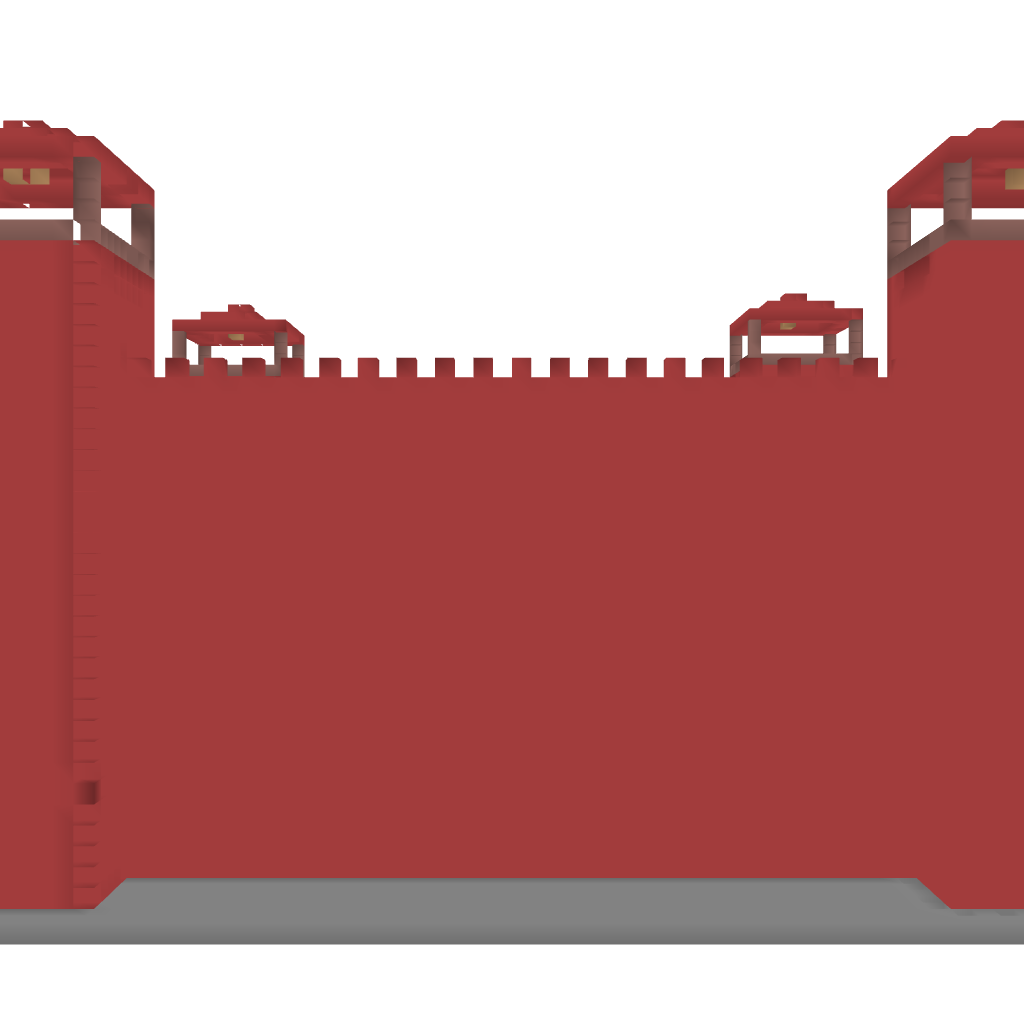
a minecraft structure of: Nether Castle-Empty bad low quality